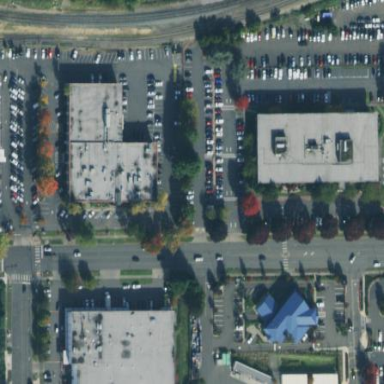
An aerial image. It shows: Commercial area.